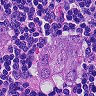
Metastatic tissue present: yes